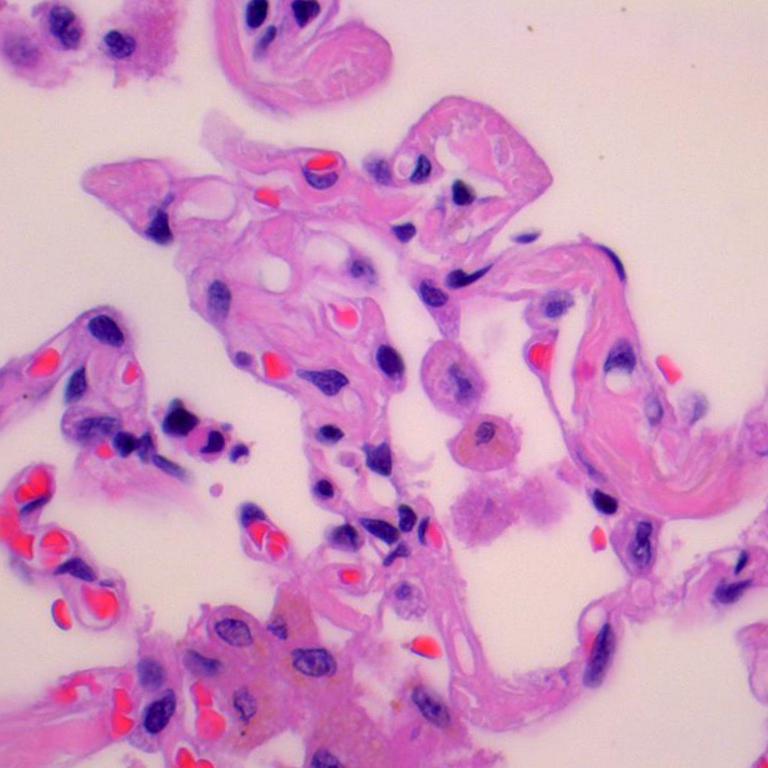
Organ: lung
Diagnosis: benign